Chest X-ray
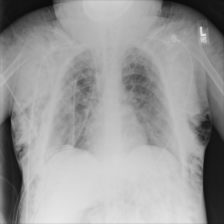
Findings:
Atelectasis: negative
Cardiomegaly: negative
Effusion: negative
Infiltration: negative
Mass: negative
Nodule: negative
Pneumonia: negative
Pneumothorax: negative
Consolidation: negative
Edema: negative
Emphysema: positive
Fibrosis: negative
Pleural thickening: negative
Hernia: negative